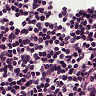
Metastatic tissue present: no